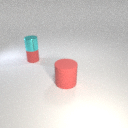
small red rubber cylinder to the left of large red rubber cylinder